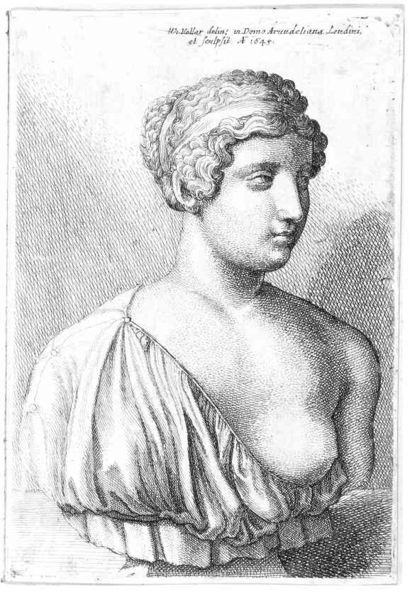
Titel: Antike weibliche Büste
Künstler: Wenzel Hollar
Standort: Karlsruhe
Institution: Staatliche Kunsthalle Karlsruhe
Schlagwörter: akt, dunkel, haut, kopf, mann, nackt, schatten, umhang, weiß, mädchen, ausschnitt, brust, busen, frau, frisur, grau, haar, hell, hintergrund, kleid, licht, marmor, mund, nacht, nase, ohr, profil, schwarz, skizze, stirn, zeichnung, blick, dame, tuch, jung, arm, arme, augen, band, bluse, falten, geschichte, gesicht, rahmen, sockel, stirnband, bild, bildnis, hals, portrait, porträt, signatur, auge, figur, gewand, haare, stoff, klassizismus, augenbrauen, brustbild, dekollete, dekoltee, haarreif, kinn, knopf, krone, lippen, locken, schräg, schulter, schultern, schön, rund, skulptur, statue, lächeln, brüste, schrift, seitlich, wangen, wellen, studie, datierung, grafik, graphik, schattierung, haarband, rand, dick, zopf, ernst, inschrift, büste, draperie, faltenwurf, halbnackt, plastik, wange, knöpfe, oberkörper, stola, drapierung, entblößt, striche, name, haarknoten, nacktheit, schulterfrei, antike, buch, kohle, kontur, nakt, schönheit, torso, druck, lithographie, schwarz-weiß, schraffur, schraffuren, radierung, schrafur, stich, titel, seite, text, buchstaben, schraffiert, bleistift, entwurf, kranz, kunst, göttin, kurz, rom, gerechtigkeit, halbprofil, seitenprofil, dreiviertelporträt, oberteil, antik, toga, amazone, griechisch, schwart, binde, griechenland, dekolltee, dürer, gerafft, empire, bänder, kupferstich, tunika, träger, brau, oberarme, warze, römisch, römerin, klassisch, klassizistisch, fau, justizia, grichisch, antikisiert, hellenismus, prfil, enthüllen, verhüllung, philosophie, blöße, verhüllen, nippel, titten, zecihnung, kreuzschraffur, aphrodite, harrband, titte, frauenbüste, top, barbusig, verrutscht, rdierung, stic, gewandung, radiert, drapee, tite, chiton, nacktz, justicia, abzeichnung, tpga, bust, sockelö, hochgesteckte haare, bpste, nackte brust, 19. jh., 1549, kopr, 1645, blosse brust, halbprofiel, entblöste brust, 1894, aphrodithe, b+ste, hochfroamt, 1843, 1849, einseitig, seitenanblick, stech, büste frau brust, wifrau, nipel, licght, schulter dekollete, 1641, haarreiff, semiprofil, eine brust